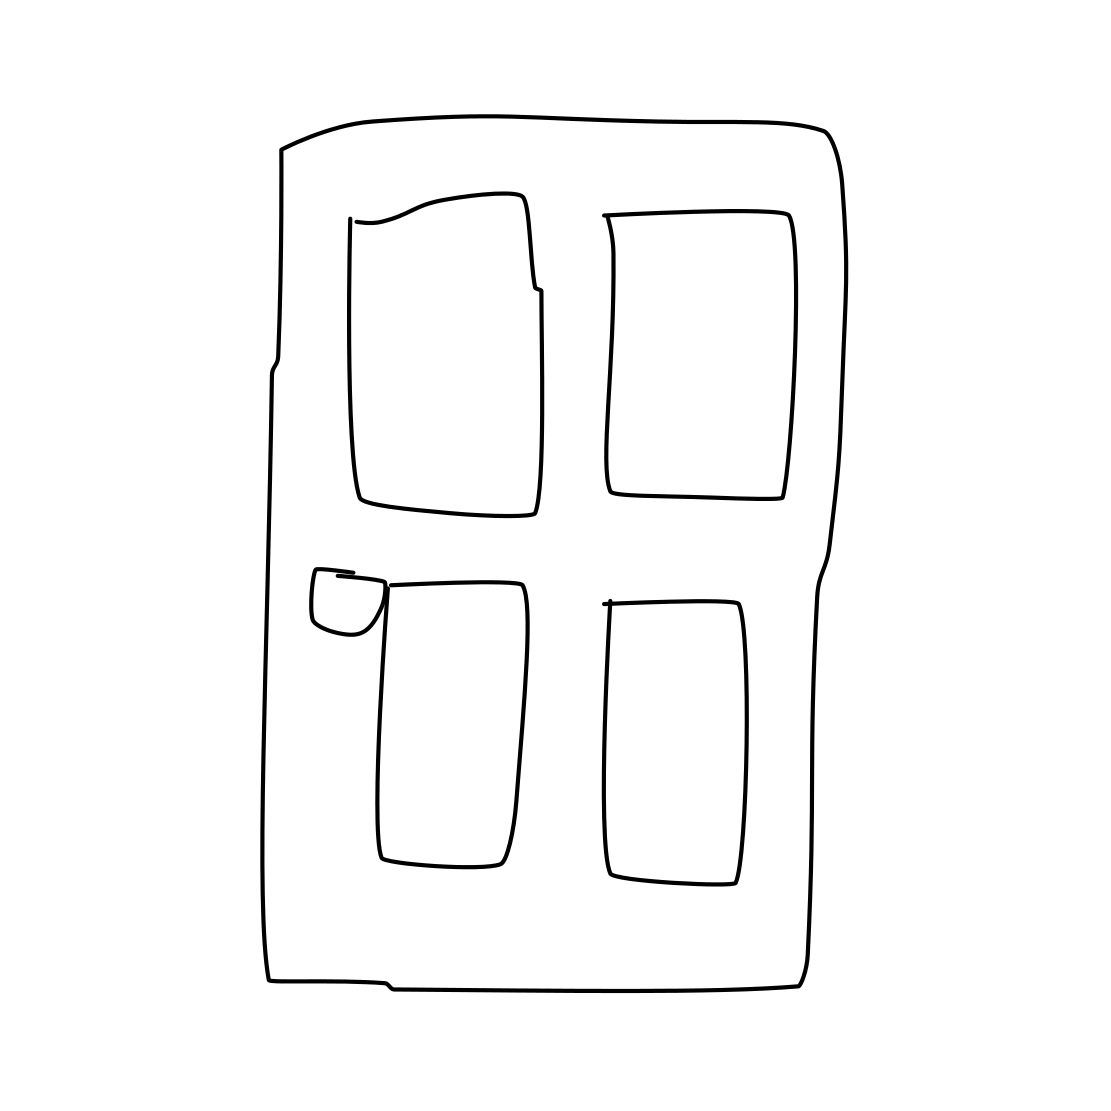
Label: door